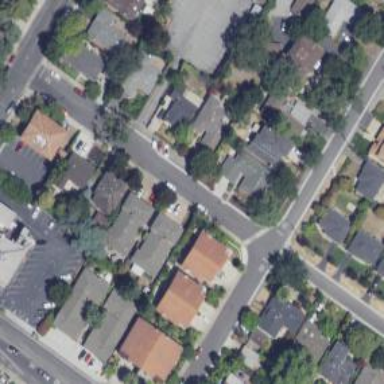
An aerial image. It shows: Residential road with sidewalk on the left.